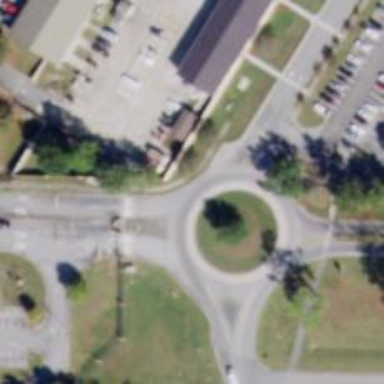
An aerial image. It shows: Roundabout at tertiary road junction.